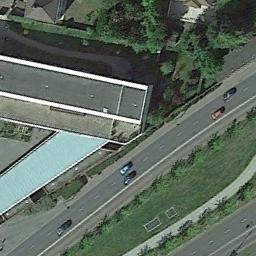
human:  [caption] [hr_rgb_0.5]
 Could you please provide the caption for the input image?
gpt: There is only a white truck on the left highway .

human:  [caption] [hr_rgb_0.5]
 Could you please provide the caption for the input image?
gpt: The freeway is between the grass and some houses .

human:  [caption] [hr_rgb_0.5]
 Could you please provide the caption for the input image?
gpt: There are many buildings and green plants on both sides of the freeway, And there are five cars on the freeway .

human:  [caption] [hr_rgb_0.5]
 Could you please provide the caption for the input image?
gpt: A straight freeway is some trees and a building on one side .

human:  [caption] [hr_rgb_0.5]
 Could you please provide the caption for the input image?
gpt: There are lawns and some buildings beside the freeway .